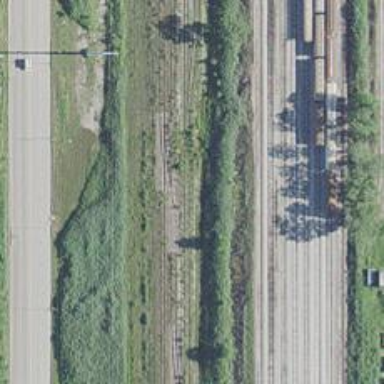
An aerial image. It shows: Abandoned railway yard.